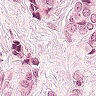
Metastatic tissue present: yes